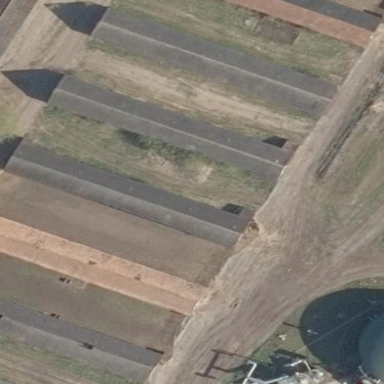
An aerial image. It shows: Gabled farm auxiliary building with grey roof oriented along certain direction.